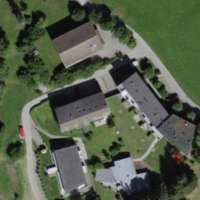
EUNIS habitat code: 55
Species observed at this site:
Silene acaulis
Anthericum ramosum
Lysimachia vulgaris
Acer pseudoplatanus